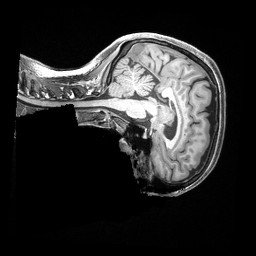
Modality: T1w
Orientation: sagittal
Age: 29
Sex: female
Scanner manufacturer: siemens
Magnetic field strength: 3 T
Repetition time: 2.4 s
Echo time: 0.00228 s